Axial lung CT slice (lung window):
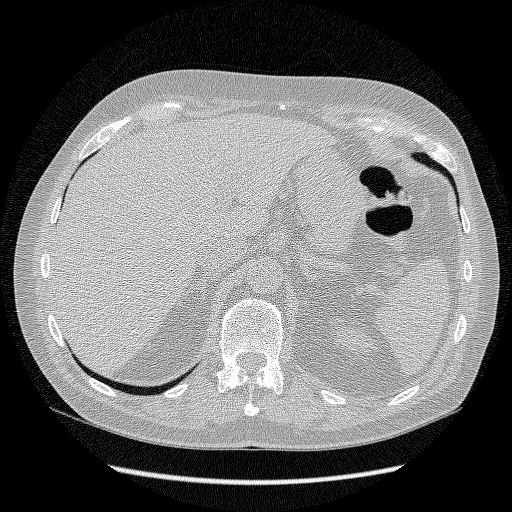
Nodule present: no